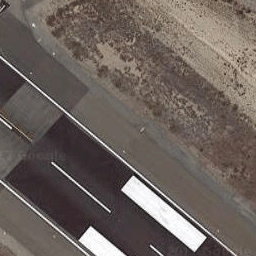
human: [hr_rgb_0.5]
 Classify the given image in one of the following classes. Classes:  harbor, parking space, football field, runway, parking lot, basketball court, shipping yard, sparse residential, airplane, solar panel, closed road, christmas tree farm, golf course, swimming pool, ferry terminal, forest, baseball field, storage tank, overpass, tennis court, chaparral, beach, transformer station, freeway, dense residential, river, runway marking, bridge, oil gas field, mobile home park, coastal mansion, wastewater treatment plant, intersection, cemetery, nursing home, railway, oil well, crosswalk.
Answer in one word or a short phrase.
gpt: runway